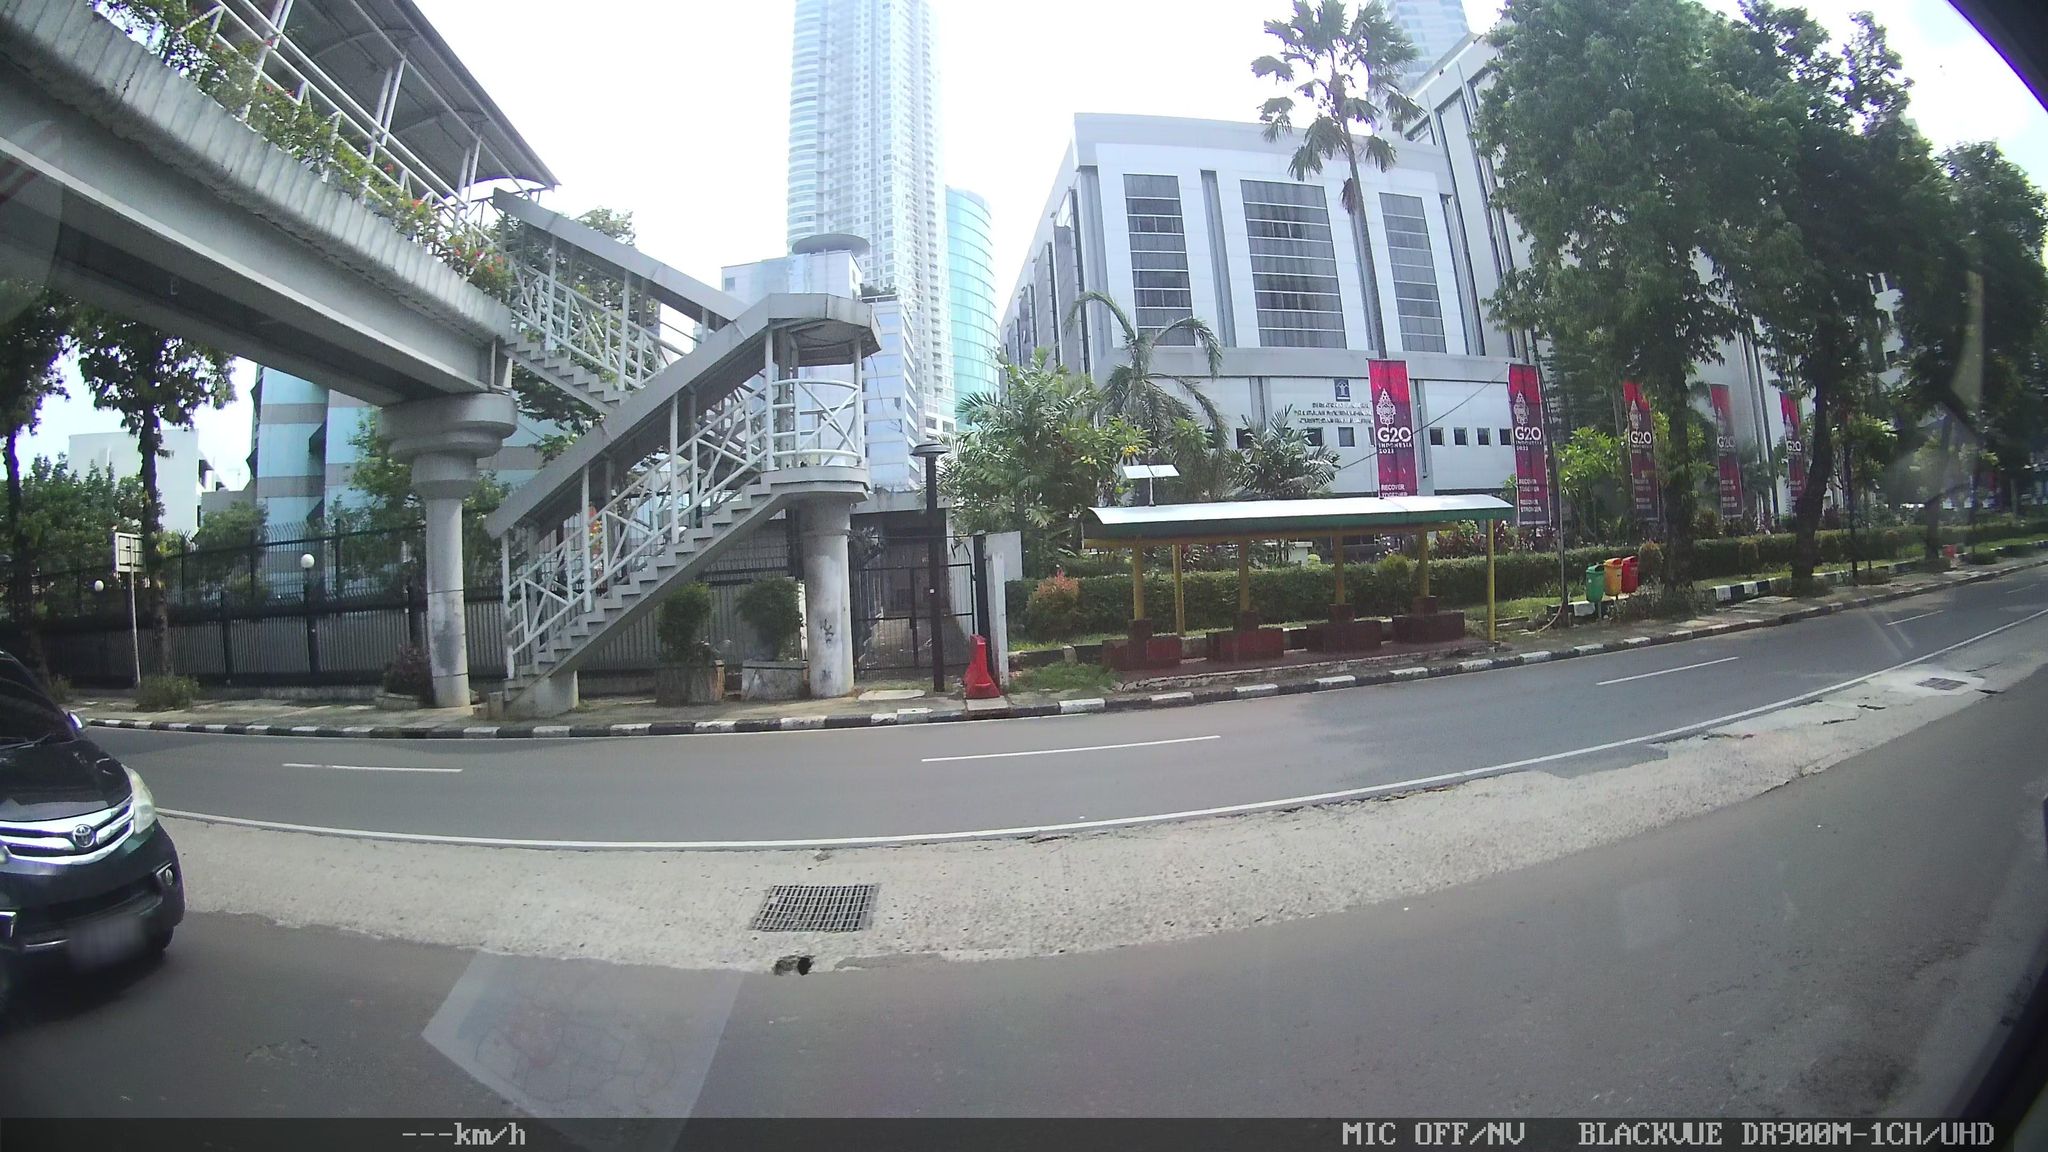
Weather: clear
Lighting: day
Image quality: good
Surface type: driving surface
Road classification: primary
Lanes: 2
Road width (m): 7
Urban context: urban centre
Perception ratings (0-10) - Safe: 3.03, Lively: 8.08, Beautiful: 5.09, Boring: 2.32, Depressing: 6.95, Wealthy: 9.03